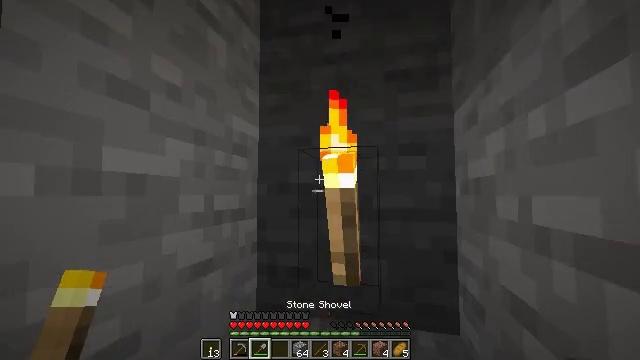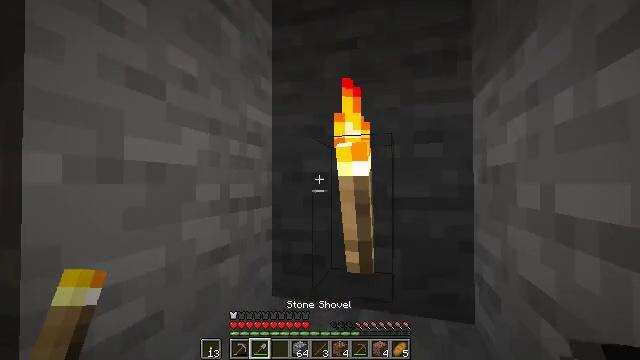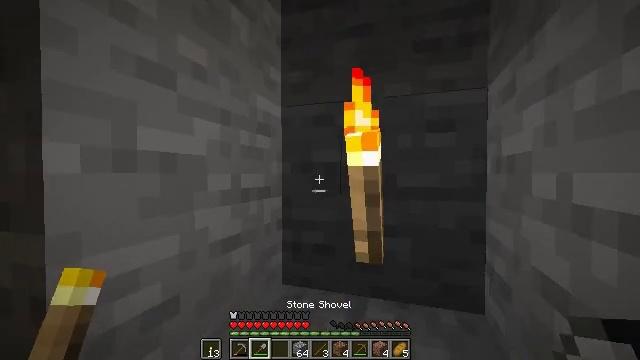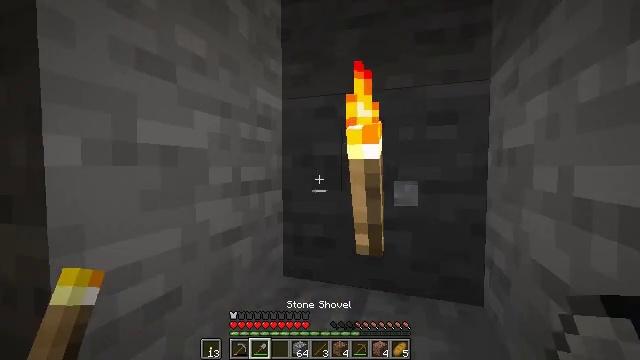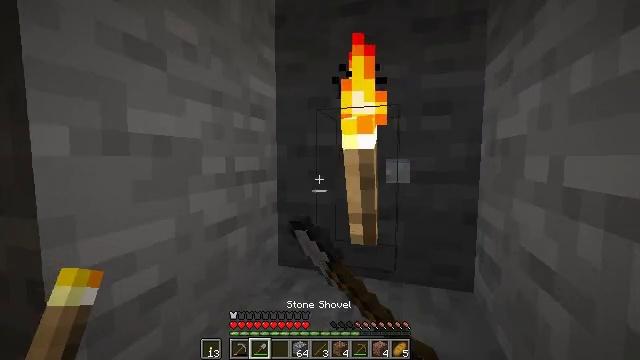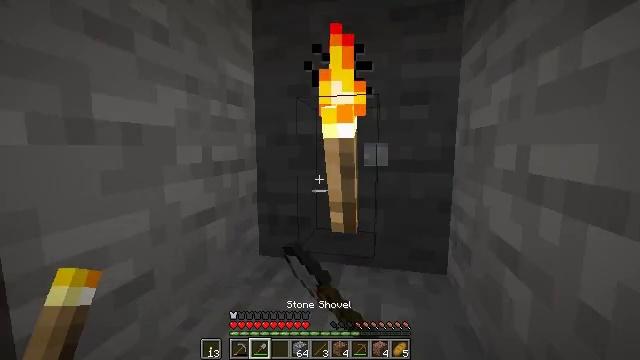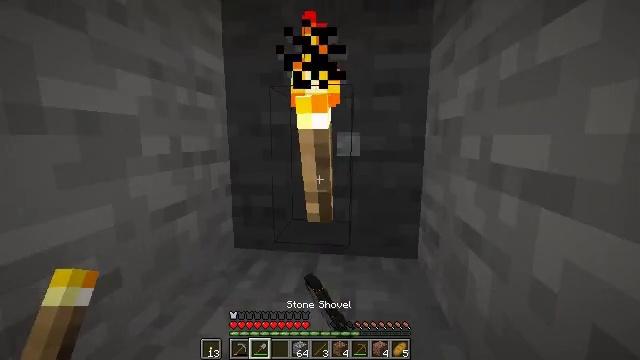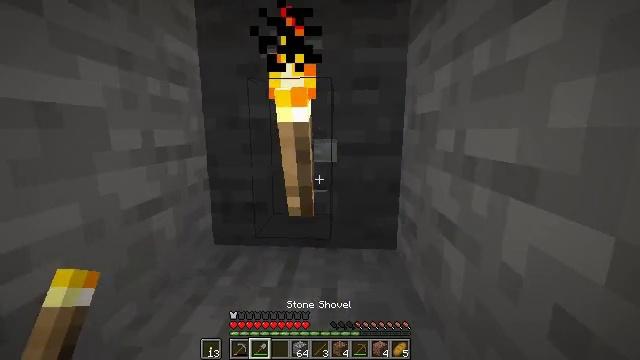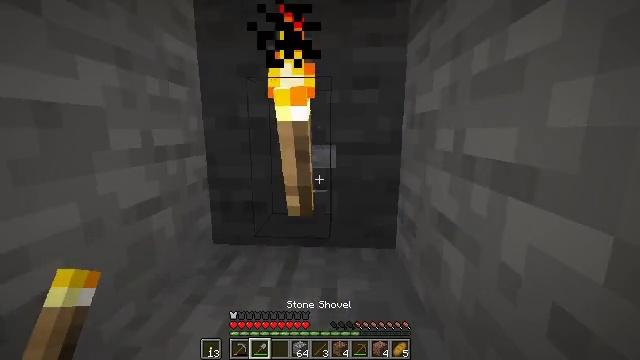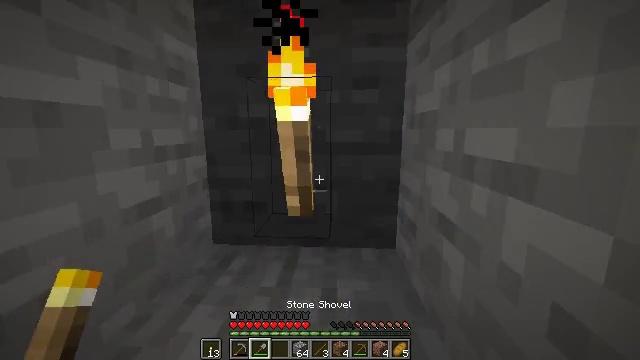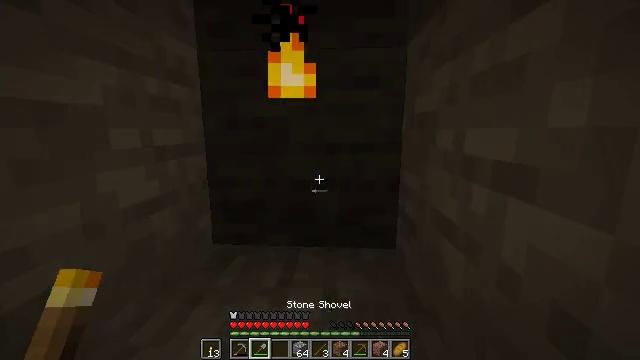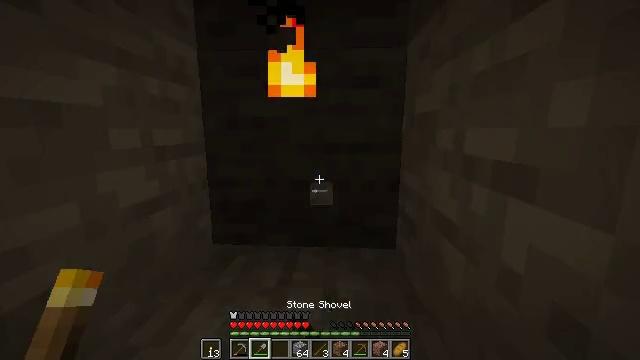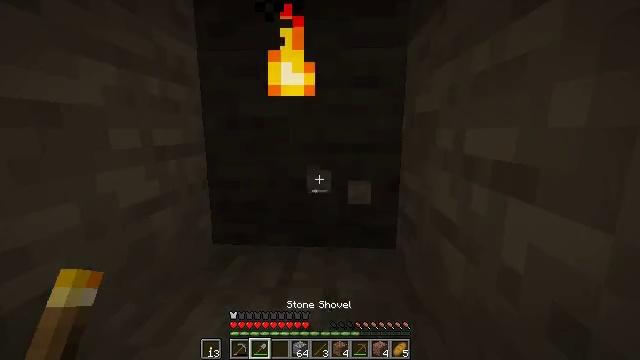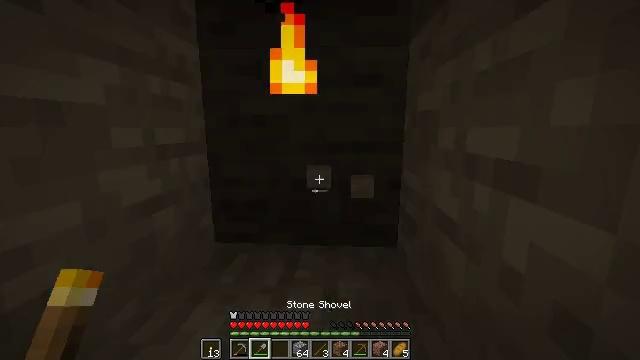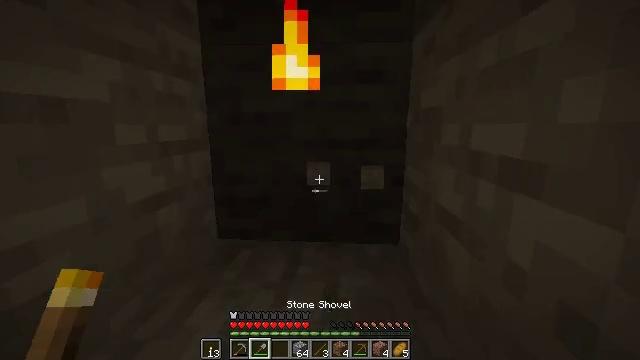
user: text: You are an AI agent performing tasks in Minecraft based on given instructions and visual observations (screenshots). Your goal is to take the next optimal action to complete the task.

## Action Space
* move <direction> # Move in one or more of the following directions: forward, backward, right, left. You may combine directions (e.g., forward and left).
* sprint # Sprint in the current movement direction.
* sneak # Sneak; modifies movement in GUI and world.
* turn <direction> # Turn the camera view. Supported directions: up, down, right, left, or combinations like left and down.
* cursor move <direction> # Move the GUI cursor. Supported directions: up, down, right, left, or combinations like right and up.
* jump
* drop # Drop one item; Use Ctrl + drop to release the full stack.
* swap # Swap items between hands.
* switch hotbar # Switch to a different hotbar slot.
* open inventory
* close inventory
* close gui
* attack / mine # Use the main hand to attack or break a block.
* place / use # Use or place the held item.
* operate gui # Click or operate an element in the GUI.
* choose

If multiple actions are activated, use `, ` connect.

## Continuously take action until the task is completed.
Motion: motion action
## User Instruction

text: Left click to collect the wall torch.
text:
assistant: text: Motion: turn left and down
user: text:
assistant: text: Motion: turn left and down
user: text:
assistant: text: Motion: turn down, attack / mine
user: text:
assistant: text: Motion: turn right and down, attack / mine
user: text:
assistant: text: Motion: turn right and down, attack / mine
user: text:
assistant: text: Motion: turn right and down
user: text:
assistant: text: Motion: turn right and down
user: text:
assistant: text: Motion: no_op
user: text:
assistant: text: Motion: no_op
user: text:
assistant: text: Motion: attack / mine
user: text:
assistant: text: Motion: attack / mine
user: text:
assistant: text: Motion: attack / mine
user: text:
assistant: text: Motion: no_op
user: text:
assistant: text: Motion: move forward
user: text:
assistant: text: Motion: no_op